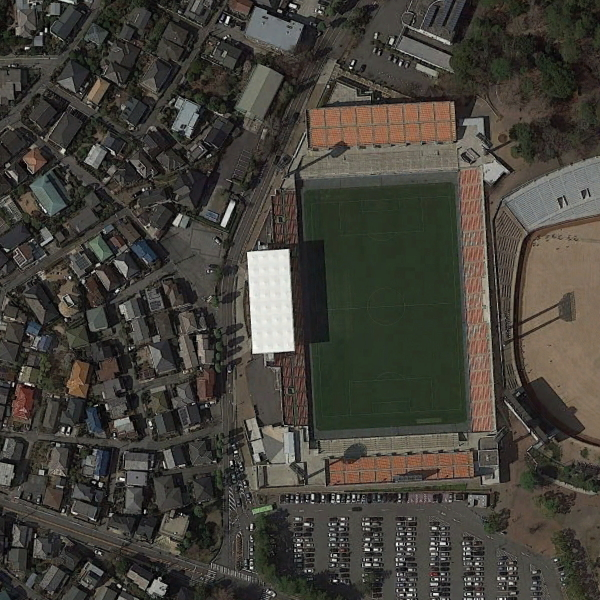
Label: Stadium